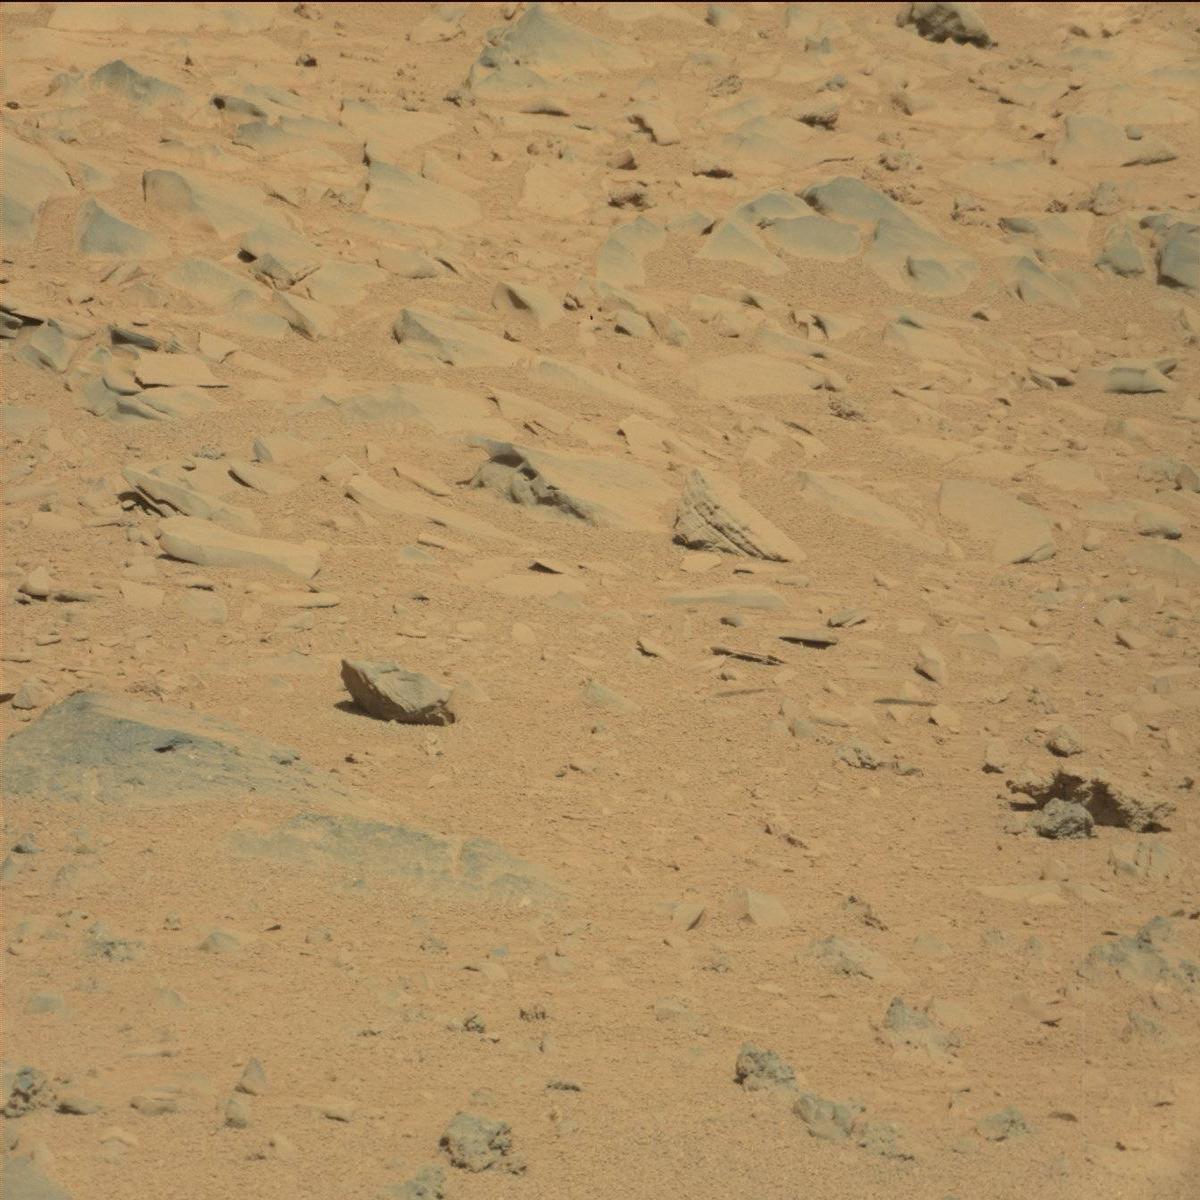
Terrain classes present: Bedrock, Rock, Sand / Soil